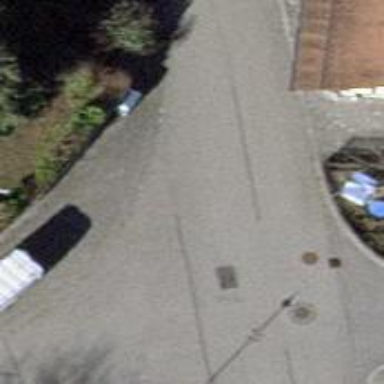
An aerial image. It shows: Residential road with asphalt surface and no sidewalk.